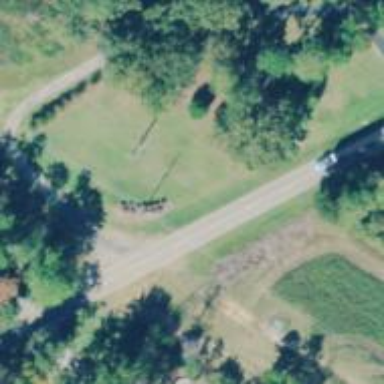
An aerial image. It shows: Power pole.